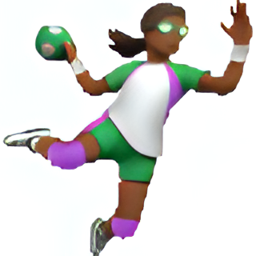
Name: handball
Emoji: 🤾🏾
Group: People & Body
Sub-group: person-sport